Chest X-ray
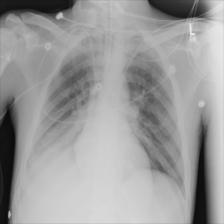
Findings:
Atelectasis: negative
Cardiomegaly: negative
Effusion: positive
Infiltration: positive
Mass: negative
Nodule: negative
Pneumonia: negative
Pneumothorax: negative
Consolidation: negative
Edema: negative
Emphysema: negative
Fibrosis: negative
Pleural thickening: negative
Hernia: negative